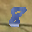
Label: 8